Question: I want to determine 'ItemContainer' type from an existing 'ItemsControl' object.
'''
var item = control as ItemsControl;
//HOW to get child container Type?
'''
An example of how it's done by a Blend:

Blend somehow determines that the current 'TabControl' type child item is 'TabItem'.
How to do the same thing in code?
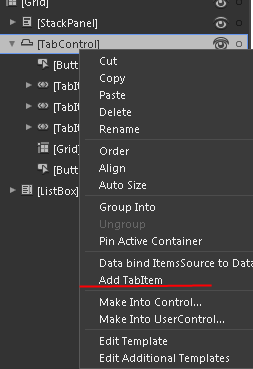
Answer: There is a <URL> on most classes derived from 'ItemsControl'. Get the one having 'Property' equals to '"ItemContainerStyle"'. The 'StyleTargetType' property on this attribute should give you the item type.
Note that you have to be careful not to get attribute from the base class. Also, while this works for most types ('TabControl', 'ListBox'), some classes such as 'DataGrid' are simply not annotated with this attribute.
Here is the list I use for built-in framework types:
'''
var _itemsContainerTypeByContainerType = new Dictionary<Type, Type> {
{ typeof(ComboBox), typeof(ComboBoxItem) },
{ typeof(ContextMenu), typeof(MenuItem) },
{ typeof(DataGrid), typeof(DataGridRow) },
{ typeof(DataGridCellsPresenter), typeof(DataGridCell) },
{ typeof(DataGridColumnHeadersPresenter), typeof(DataGridColumnHeader) },
{ typeof(HeaderedItemsControl), typeof(ContentPresenter) },
{ typeof(ItemsControl), typeof(ContentPresenter) },
{ typeof(ListBox), typeof(ListBoxItem) },
{ typeof(ListView), typeof(ListViewItem) },
{ typeof(Menu), typeof(MenuItem) },
{ typeof(MenuBase), typeof(MenuItem) },
{ typeof(MenuItem), typeof(MenuItem) },
{ typeof(MultiSelector), typeof(ContentPresenter) },
{ typeof(Selector), typeof(ContentPresenter) },
{ typeof(StatusBar), typeof(StatusBarItem) },
{ typeof(TabControl), typeof(TabItem) },
{ typeof(TreeView), typeof(TreeViewItem) },
{ typeof(TreeViewItem), typeof(TreeViewItem) }
};
'''